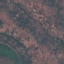
Label: HerbaceousVegetation